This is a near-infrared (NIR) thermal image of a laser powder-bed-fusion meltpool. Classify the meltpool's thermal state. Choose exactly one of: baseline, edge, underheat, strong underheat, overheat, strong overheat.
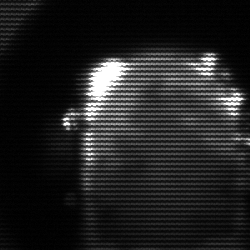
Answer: baseline